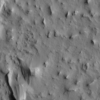
Label: not_dusty